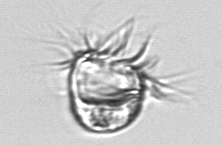
Label: Leegaardiella_ovalis